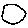
Label: moon